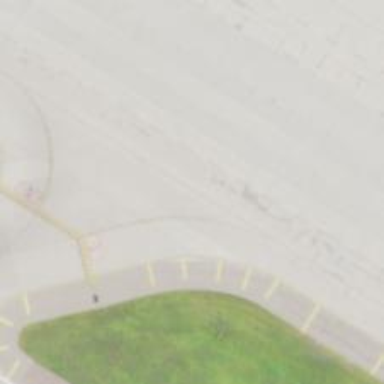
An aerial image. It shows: Image of taxiway at airport.